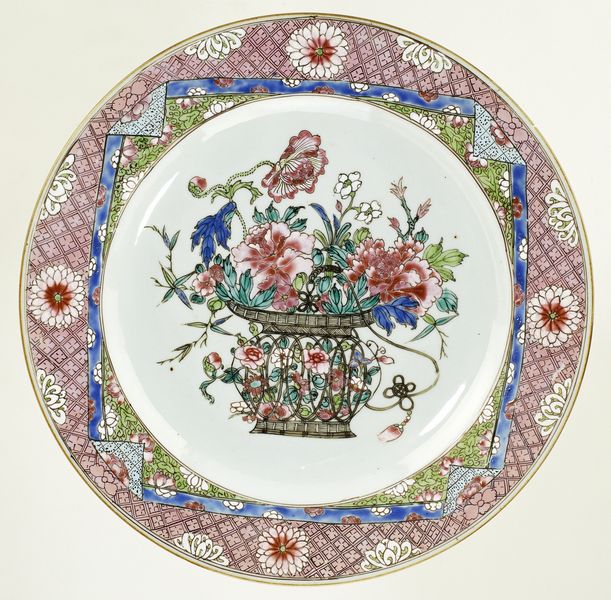
Titel: Bord
Standort: Amsterdam
Institution: Rijksmuseum
Schlagwörter: blau, blätter, weiß, grün, blumen, blüten, muster, ornament, rahmen, teller, pflanzen, rosa, rund, vase, japan, rand, dekor, floral, japanisch, bemalt, blumenstrauß, strauß, porzellan, wandteller, ecken, viereck